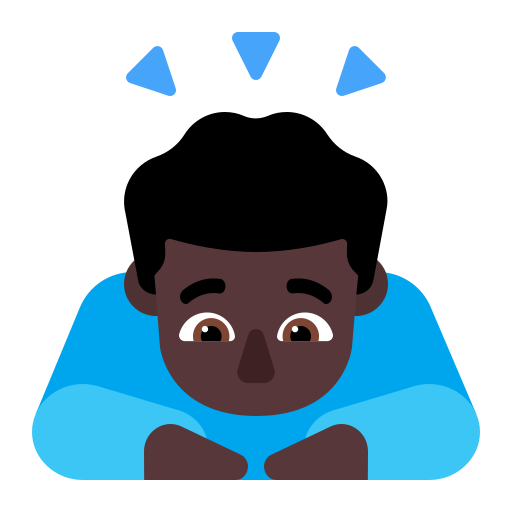
man bowing flat dark